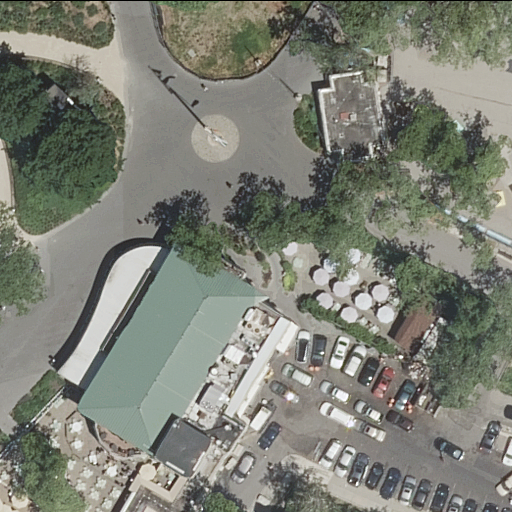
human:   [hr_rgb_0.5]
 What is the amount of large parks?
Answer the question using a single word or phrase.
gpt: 1

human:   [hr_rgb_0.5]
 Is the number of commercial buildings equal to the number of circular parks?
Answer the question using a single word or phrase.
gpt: yes

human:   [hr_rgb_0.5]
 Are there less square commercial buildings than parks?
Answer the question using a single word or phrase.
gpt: yes

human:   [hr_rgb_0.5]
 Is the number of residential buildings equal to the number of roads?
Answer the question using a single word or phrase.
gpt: no

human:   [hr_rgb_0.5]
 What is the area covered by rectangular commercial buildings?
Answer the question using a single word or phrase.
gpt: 0m2

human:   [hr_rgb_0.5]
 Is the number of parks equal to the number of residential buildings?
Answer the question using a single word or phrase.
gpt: no

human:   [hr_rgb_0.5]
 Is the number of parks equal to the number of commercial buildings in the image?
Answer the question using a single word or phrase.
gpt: no

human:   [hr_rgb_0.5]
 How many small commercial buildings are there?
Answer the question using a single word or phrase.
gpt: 0

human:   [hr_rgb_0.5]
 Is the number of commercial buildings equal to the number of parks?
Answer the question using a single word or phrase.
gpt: no

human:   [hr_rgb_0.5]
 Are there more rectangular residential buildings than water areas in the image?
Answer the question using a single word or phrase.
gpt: no

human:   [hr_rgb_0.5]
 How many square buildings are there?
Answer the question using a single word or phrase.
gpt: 0

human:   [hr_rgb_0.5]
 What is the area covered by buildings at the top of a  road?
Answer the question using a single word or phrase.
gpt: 191m2

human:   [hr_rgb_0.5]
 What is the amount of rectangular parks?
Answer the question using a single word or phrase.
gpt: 3

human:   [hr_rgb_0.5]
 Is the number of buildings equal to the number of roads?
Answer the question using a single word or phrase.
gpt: no

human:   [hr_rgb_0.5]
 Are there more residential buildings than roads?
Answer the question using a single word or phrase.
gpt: no

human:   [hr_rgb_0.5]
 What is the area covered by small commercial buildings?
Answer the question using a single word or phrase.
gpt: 0m2

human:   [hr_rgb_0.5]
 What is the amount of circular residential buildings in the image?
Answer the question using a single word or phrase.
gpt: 0

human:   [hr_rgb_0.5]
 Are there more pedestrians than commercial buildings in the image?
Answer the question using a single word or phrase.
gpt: yes

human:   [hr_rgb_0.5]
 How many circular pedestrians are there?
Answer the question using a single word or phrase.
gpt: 0

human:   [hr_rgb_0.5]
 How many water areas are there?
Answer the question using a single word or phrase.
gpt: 0

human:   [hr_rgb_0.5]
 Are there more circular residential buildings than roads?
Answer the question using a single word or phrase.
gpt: no

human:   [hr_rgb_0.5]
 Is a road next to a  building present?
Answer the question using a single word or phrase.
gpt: yes

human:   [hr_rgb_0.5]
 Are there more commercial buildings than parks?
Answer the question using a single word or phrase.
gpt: no

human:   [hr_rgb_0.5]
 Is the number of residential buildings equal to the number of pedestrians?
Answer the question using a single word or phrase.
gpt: no

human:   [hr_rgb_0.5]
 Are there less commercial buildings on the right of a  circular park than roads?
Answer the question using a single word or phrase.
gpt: yes

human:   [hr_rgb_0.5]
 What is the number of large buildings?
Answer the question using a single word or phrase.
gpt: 1

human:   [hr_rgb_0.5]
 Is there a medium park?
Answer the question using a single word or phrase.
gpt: yes

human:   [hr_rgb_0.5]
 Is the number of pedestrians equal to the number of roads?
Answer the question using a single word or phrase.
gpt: no

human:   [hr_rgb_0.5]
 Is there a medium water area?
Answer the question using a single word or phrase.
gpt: no

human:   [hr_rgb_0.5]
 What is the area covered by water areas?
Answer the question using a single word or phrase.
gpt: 0m2

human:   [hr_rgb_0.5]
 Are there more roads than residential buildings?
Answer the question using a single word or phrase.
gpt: yes

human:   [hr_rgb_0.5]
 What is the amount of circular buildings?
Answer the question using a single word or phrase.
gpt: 0

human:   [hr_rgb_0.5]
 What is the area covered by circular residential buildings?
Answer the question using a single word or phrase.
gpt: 0m2

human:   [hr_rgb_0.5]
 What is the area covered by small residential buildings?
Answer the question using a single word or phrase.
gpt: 0m2

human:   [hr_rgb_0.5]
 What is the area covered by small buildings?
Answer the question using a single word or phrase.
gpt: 0m2

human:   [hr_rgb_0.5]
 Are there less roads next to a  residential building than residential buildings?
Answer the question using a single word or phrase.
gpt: no